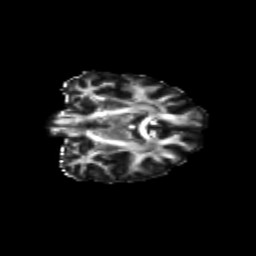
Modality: FA
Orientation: coronal
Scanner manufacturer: siemens
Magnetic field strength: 3 T
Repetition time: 9.2 s
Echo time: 0.084 s